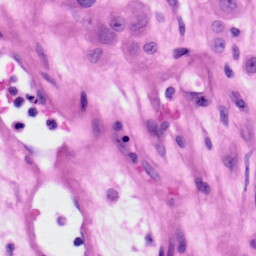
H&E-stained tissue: Skin